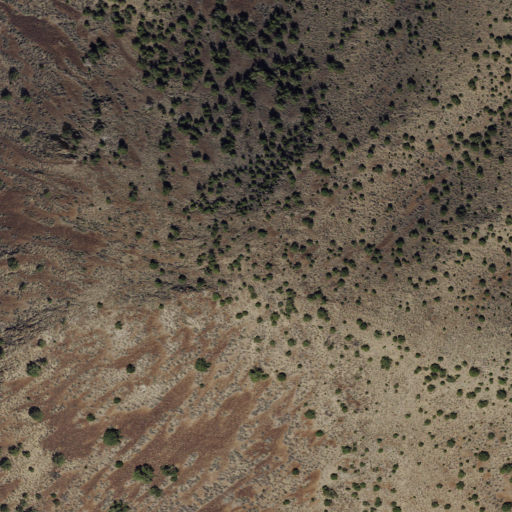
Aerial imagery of mountain in Utah named Twin Peaks containing only shrub